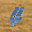
Label: 4